Question: I am using gdata-objectivec-client-1.10.0 in my application. I am try to build an iOS 6 and iphone 5 supported version. Now the problem is when i compiling app with Apple llvm 4.1 then it gives error given below. But when i compile it with LLVM GCC 4.2 then it compile with out error and app works fine. Can anyone guide me how to solve this problem.

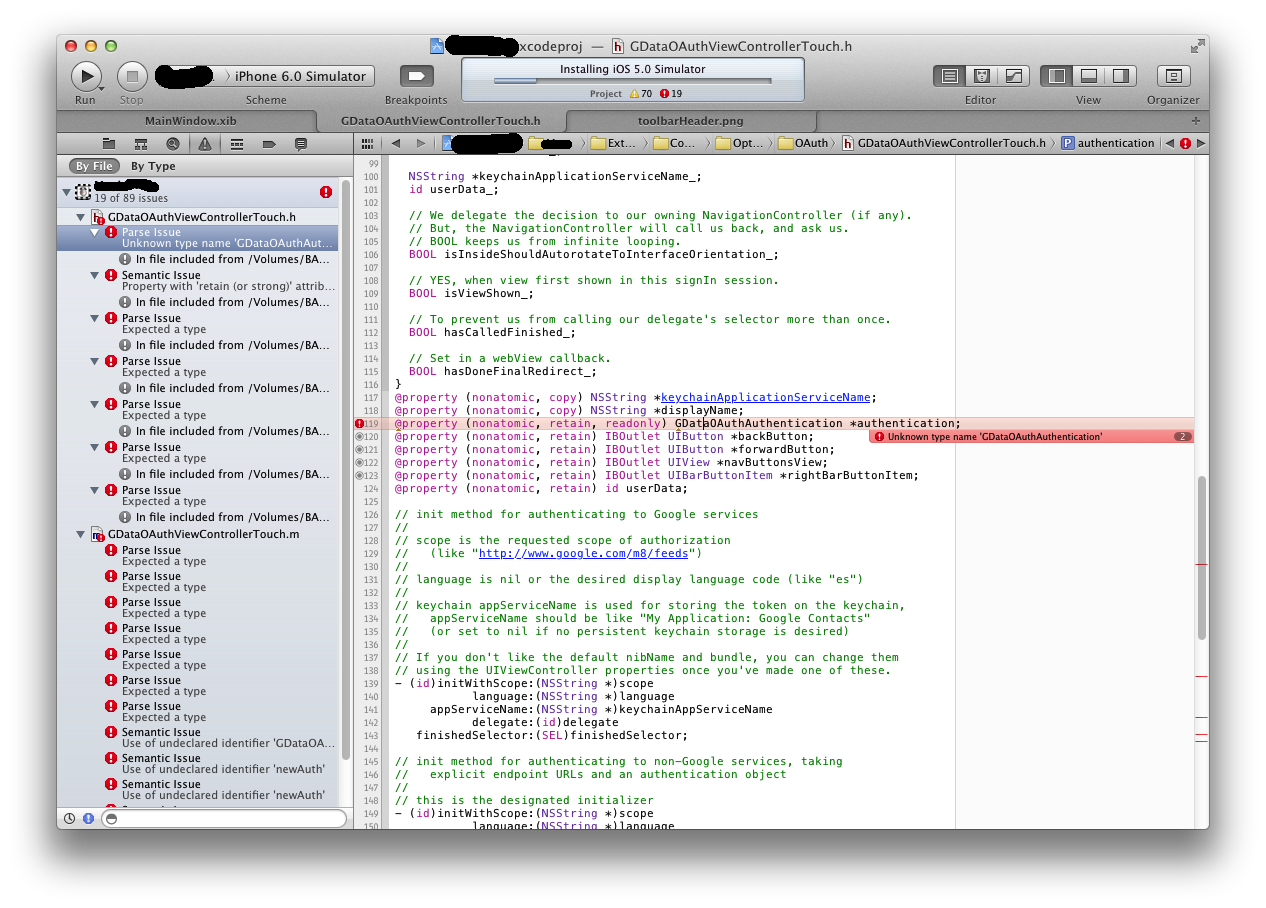
Answer: You can check out the current version of the library using the command shown at
<URL>
If you are building the library sources directly into your project, you will need to remove the old source file references and add the current files. For example, the 'GDataOAuthAuthentication' file shown above is for authenticating via OAuth 1, an authentication method no longer supported by the library.
Most of the APIs formerly accessed via the Google Data APIs library have been deprecated; some have been replaced by newer JSON APIs accessible with the Google APIs Client Library at
<URL>